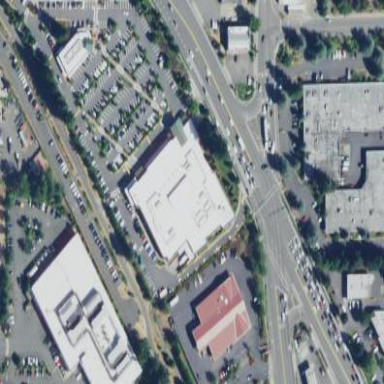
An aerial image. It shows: Supermarket located in building.